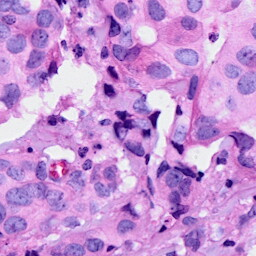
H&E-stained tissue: Breast